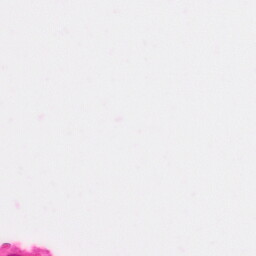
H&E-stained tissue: Colon